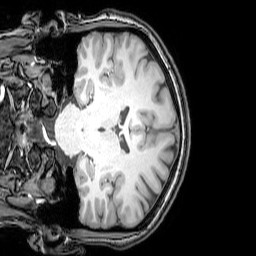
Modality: T1w
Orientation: coronal
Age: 23
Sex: female
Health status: healthy
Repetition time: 0.081 s
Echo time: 0.037 s